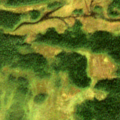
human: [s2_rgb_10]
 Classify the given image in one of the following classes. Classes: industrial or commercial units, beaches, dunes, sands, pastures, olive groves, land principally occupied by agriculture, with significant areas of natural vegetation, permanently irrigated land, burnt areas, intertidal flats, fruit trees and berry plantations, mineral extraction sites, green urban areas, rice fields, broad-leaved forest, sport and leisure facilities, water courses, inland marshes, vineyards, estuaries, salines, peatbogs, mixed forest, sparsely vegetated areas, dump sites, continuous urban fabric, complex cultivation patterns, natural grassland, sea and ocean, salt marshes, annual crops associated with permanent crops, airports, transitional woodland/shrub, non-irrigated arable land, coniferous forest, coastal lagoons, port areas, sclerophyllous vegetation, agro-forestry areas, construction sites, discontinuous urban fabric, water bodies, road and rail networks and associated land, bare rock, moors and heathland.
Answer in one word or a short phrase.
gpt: coniferous forest, peatbogs